Interaction volume radius: 10 \u00c5
Interaction volume height: 15 \u00c5
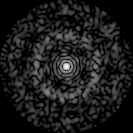
Disorder parameter: 0.8406